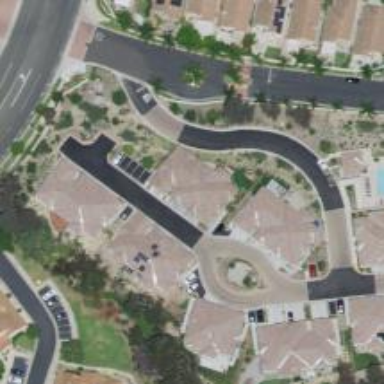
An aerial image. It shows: Residential road.